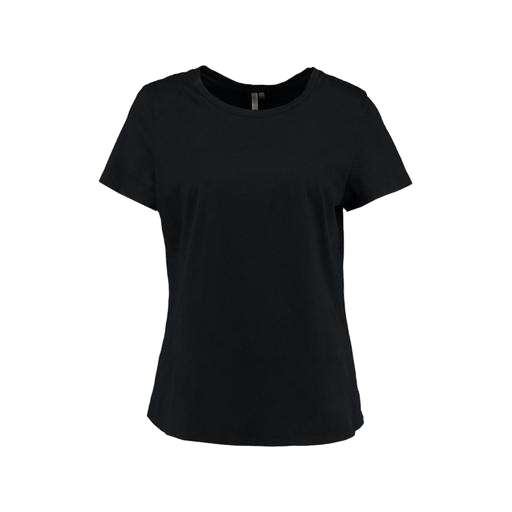
black t-shirt basique jersey, black women's jersey t-shirt, black fitted tee, white background